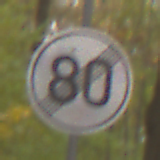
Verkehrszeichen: EndeGeschwindigkeit80
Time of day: Midday
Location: Outdoor (Nature)
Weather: Overcast
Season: NotSpecified
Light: Natural